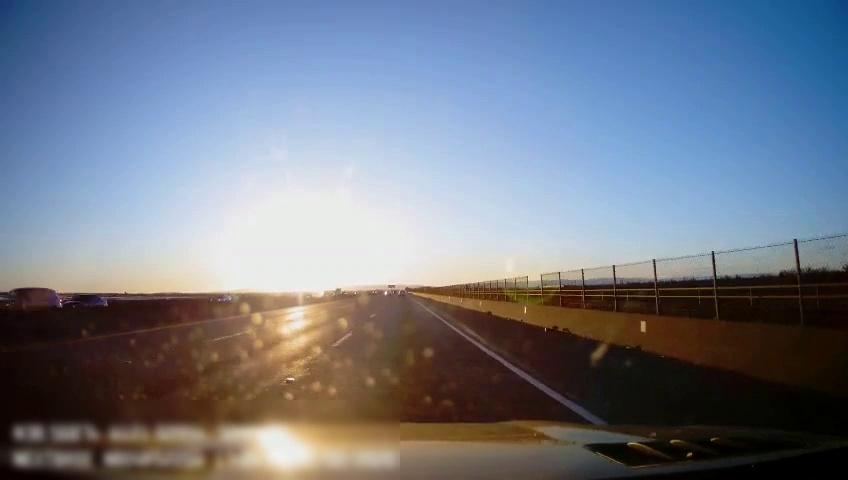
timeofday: Day
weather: Sunny
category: Drivable Space
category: Vehicles | Car
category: Vehicles | SUV
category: Vehicles | SUV
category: Lanes | Alternate Lane
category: Lanes | Current Lane
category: Lanes | Current Lane
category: Lanes | Alternate Lane